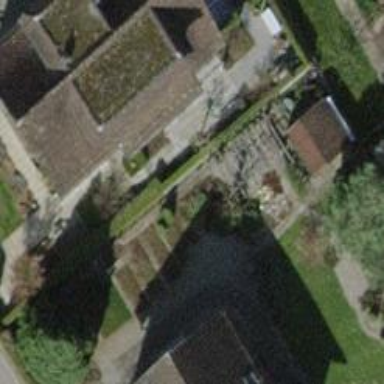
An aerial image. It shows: Detached building with gabled red roof.